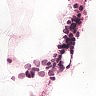
Metastatic tissue present: no